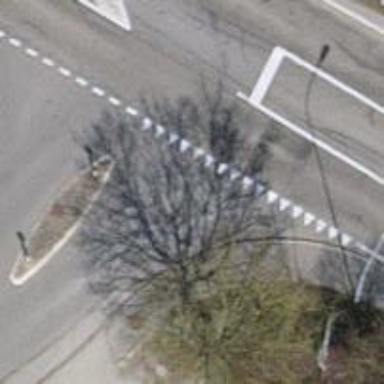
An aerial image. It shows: Sidewalk along the footway.